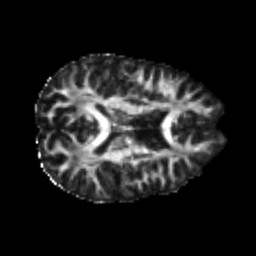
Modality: FA
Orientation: axial
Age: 23
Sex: male
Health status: healthy
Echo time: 0.074 s